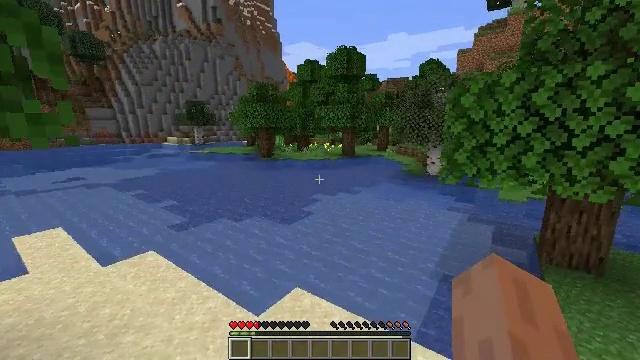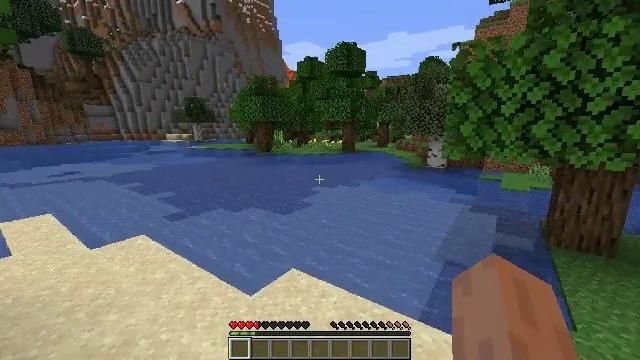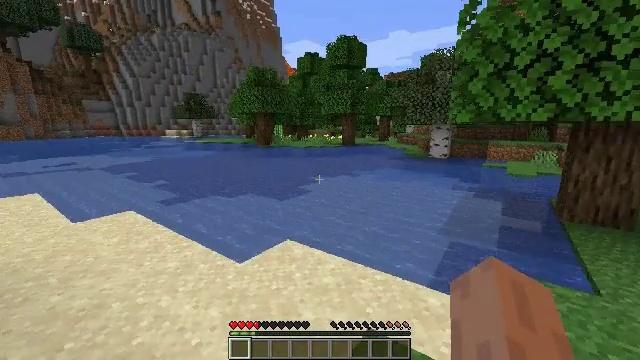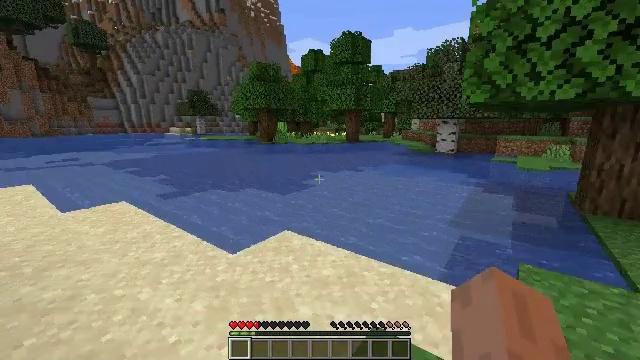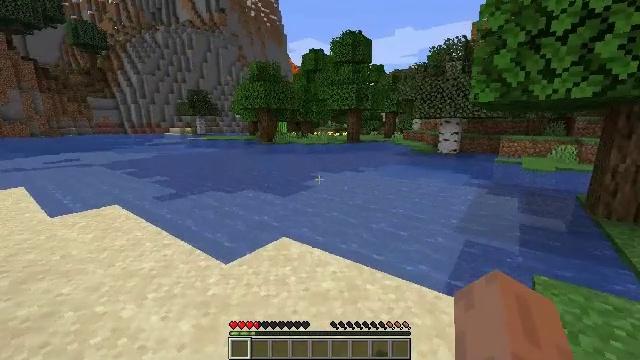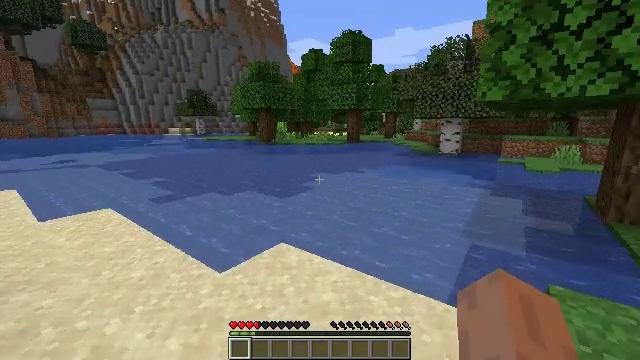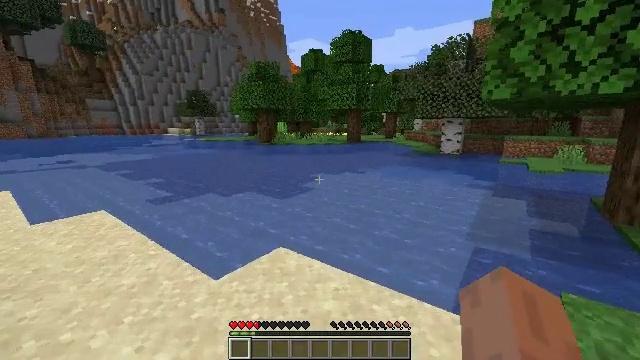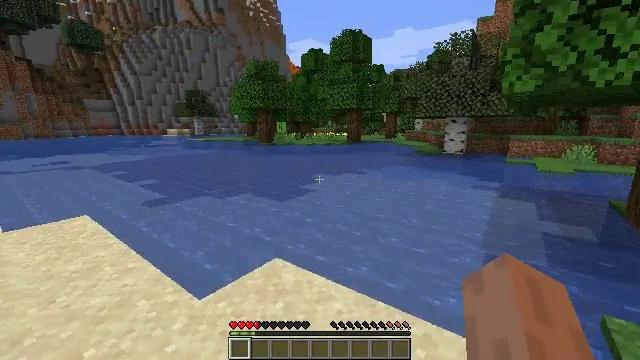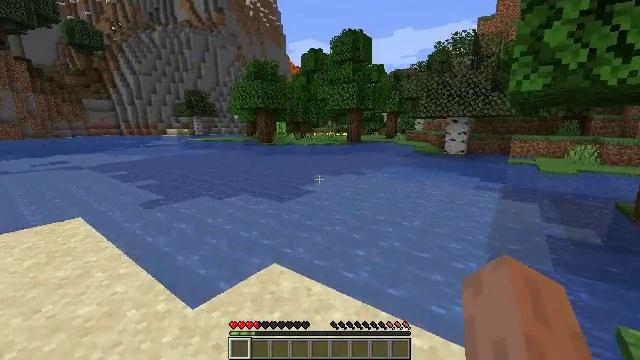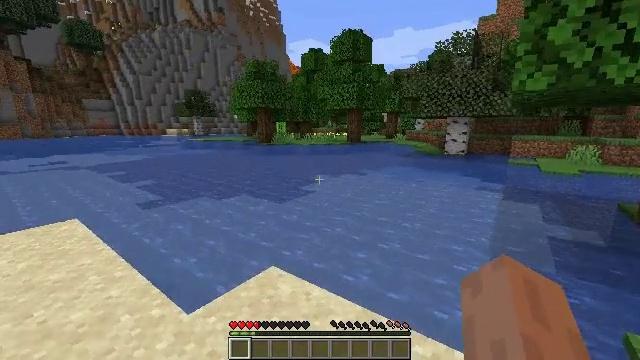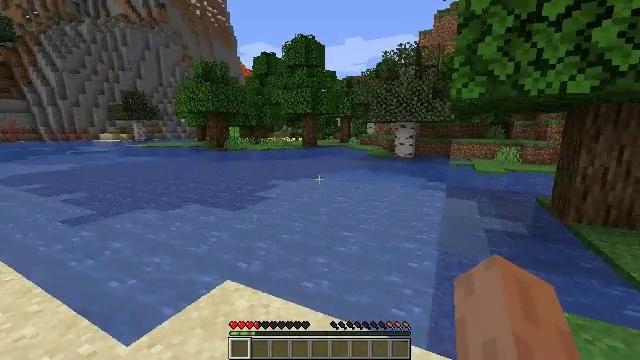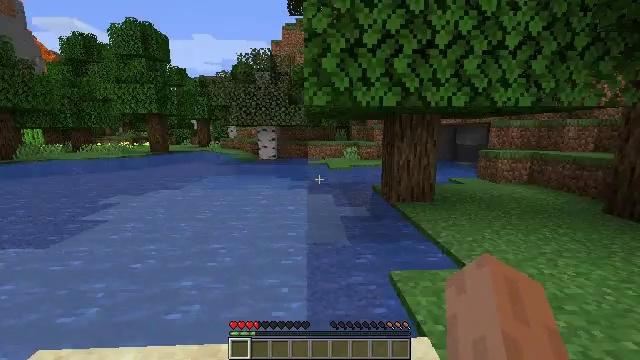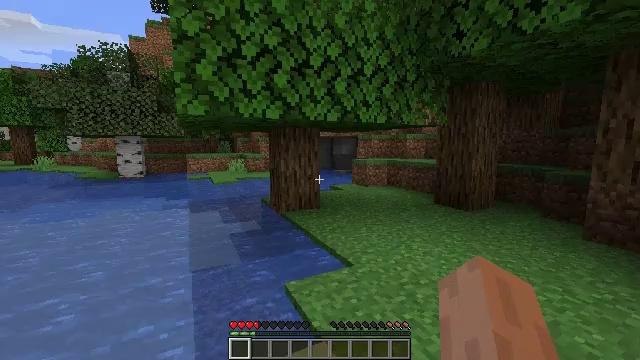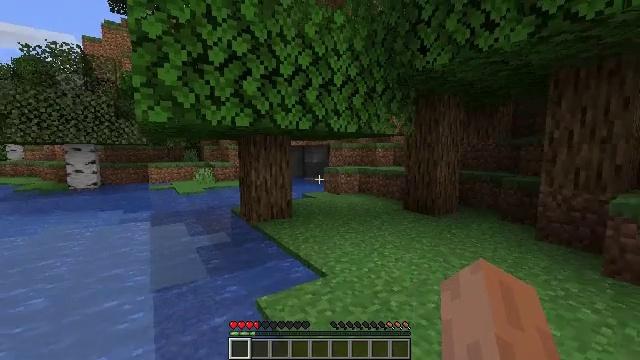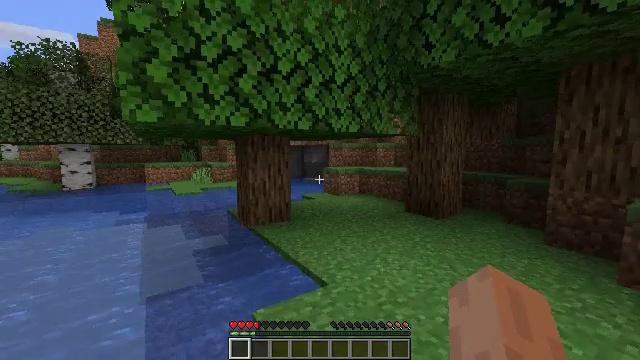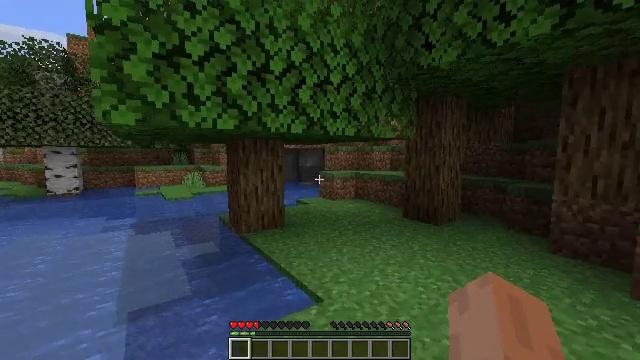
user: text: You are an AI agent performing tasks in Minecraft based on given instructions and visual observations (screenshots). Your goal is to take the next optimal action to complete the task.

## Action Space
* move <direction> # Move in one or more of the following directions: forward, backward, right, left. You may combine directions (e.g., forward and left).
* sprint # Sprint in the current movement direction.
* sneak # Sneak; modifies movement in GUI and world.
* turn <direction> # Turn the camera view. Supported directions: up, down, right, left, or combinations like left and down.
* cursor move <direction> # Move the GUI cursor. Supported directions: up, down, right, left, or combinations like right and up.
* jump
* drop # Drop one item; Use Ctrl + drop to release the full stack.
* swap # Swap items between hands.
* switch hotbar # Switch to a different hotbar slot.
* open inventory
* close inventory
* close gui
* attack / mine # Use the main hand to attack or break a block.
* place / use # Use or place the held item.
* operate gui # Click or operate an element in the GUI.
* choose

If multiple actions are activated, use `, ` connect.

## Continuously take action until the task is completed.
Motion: motion action
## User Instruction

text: Harvest birch leaves for decorations.
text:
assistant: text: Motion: move forward, jump
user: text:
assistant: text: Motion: move forward
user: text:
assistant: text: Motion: move forward
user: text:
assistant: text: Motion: move forward
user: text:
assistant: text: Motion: move forward
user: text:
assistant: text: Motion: move forward
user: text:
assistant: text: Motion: move forward
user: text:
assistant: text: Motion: no_op
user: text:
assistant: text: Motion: no_op
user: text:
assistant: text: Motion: turn right
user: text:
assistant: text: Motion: turn right
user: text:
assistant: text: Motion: move forward, turn right and up
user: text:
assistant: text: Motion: move forward, turn right and up
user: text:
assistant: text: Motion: move forward
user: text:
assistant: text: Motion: move forward, turn right
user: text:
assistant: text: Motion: move forward, turn right and up
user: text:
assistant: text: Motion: move forward, turn right and up
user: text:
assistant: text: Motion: move forward, turn right and up
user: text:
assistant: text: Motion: move forward
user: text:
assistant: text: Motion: move forward, sprint
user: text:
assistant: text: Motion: move forward, sprint, turn right
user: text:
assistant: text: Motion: move forward, sprint
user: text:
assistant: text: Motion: move forward, sprint
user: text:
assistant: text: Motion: move forward, sprint
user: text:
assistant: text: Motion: move forward, sprint
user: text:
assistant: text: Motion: move forward, sprint
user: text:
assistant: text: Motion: move forward, sprint
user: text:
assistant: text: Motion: move forward, sprint
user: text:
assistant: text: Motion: move forward, sprint
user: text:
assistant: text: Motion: move forward, sprint, turn left